Question: Hey guys I'm struggling trying to loop over 'productData.colors_and_sizes.data[i].sizes' collection to put them into a single 'ng-option' drop down.
The data set is straight forward but i've only used 'ng-option' inside an array of strings.

## Question:
Is it possible to loop over the 'productData.colors_and_sizes.data[x].sizes' w/o transforming the data into an array of strings? I feel I just need to count over '[i]' but I dunno how :c
'productData.colors_and_sizes.data[i].sizes'
'''
<select ng-model="item.mySize" ng-options="choice as choice for choice in productData.colors_and_sizes.data[i].sizes">
<option value="">Please select a size</option>
</select>
'''
in the end, the values will be: 'Twin, Full, Queen, King'.
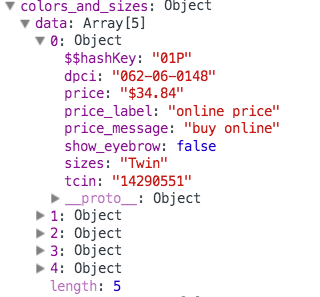
Answer: '''
<option ng-repeat="opt in options" value="{{opt.value}}">{{opt.text}}</option>
'''
that sort of thing should do it in general. So then the trick is getting your data in there. Assuming you're just using strings, it could be
'''
<option ng-repeat="item in productData.colors_and_sizes.data" value="{{item.sizes}}">{{item.sizes}}</option>
'''
It's a little weird to name the field 'sizes' when it seems to be a singular resource ("Twin" rather than ["Twin", "Full"...]), but as long as sizes is just a string, you can access it like the above.